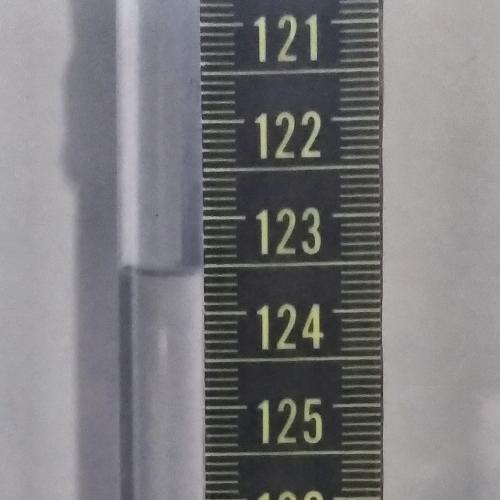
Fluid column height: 123.6 cm